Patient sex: M
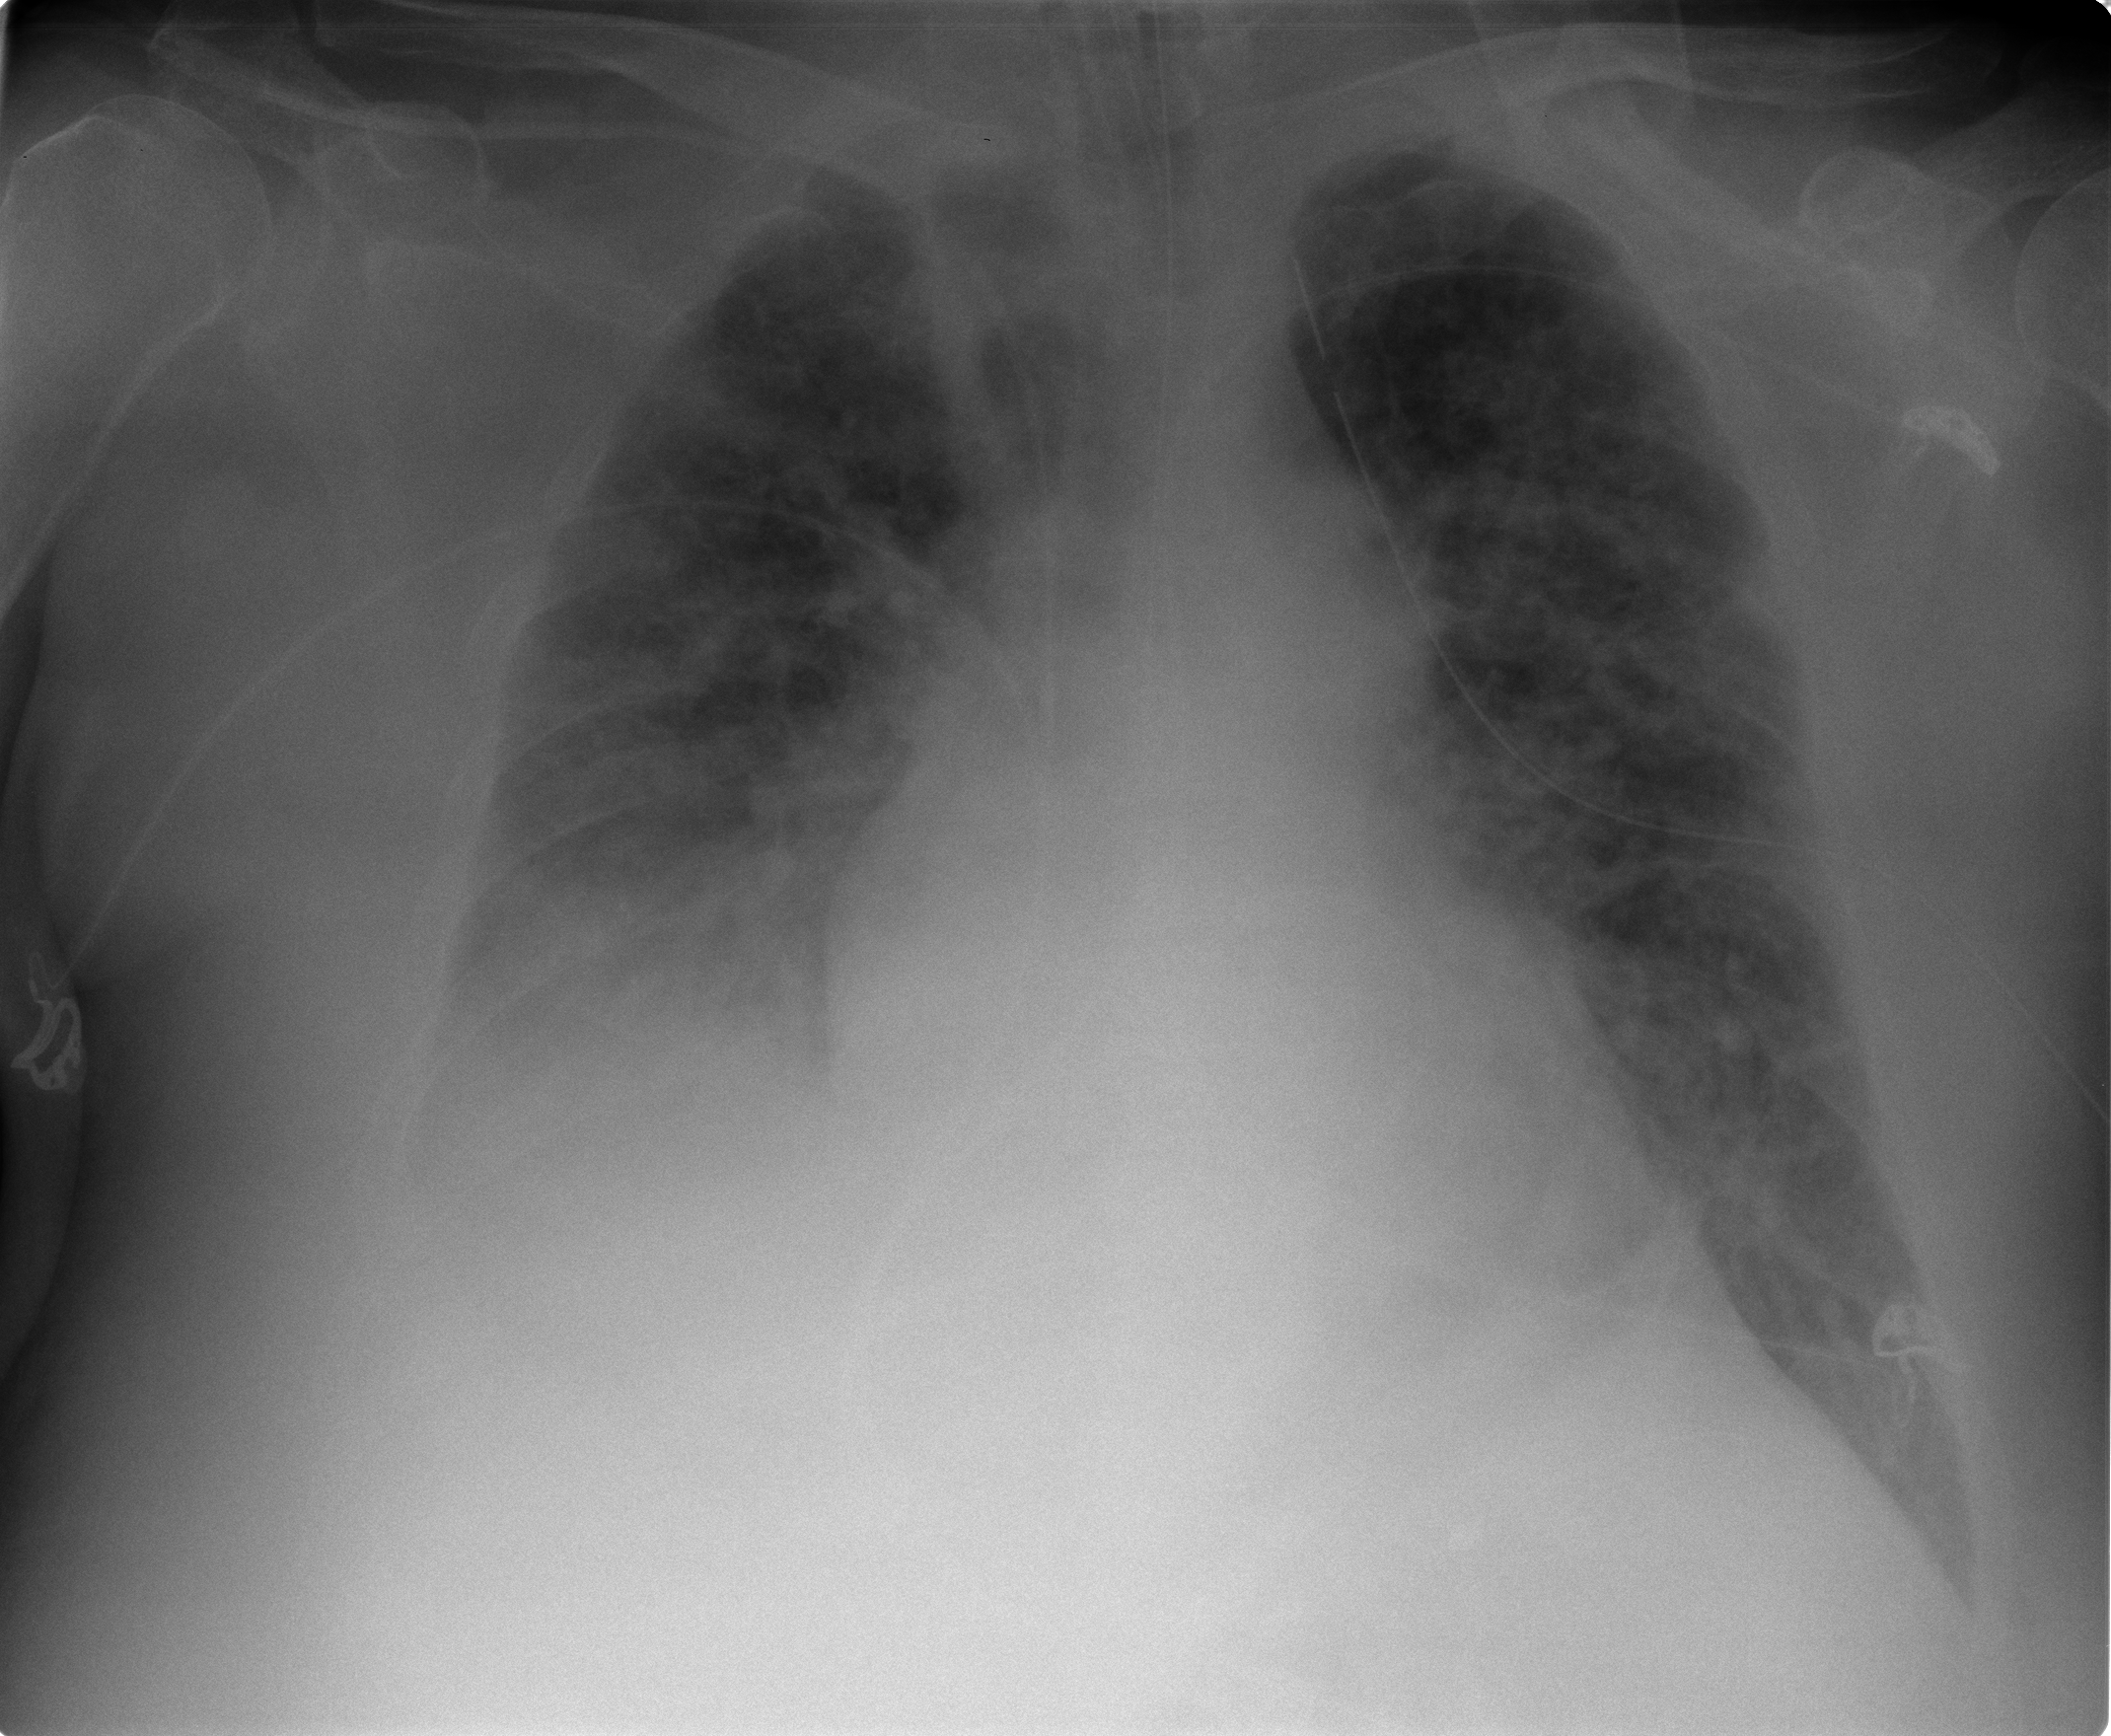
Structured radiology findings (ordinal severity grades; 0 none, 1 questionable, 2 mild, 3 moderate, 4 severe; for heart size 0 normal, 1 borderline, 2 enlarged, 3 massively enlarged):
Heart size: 2
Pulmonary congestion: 2
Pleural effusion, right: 2
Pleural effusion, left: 1
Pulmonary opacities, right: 3
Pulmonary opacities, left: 3
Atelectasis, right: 3
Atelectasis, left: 3